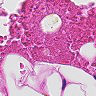
Metastatic tissue present: no